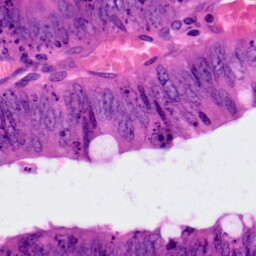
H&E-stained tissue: Colon